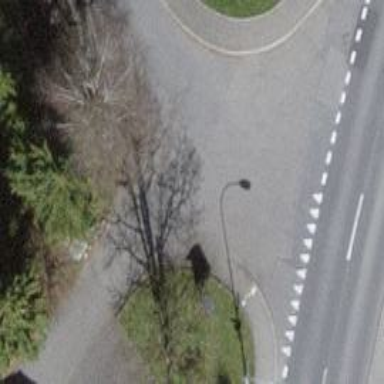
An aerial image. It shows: Kerb barrier.